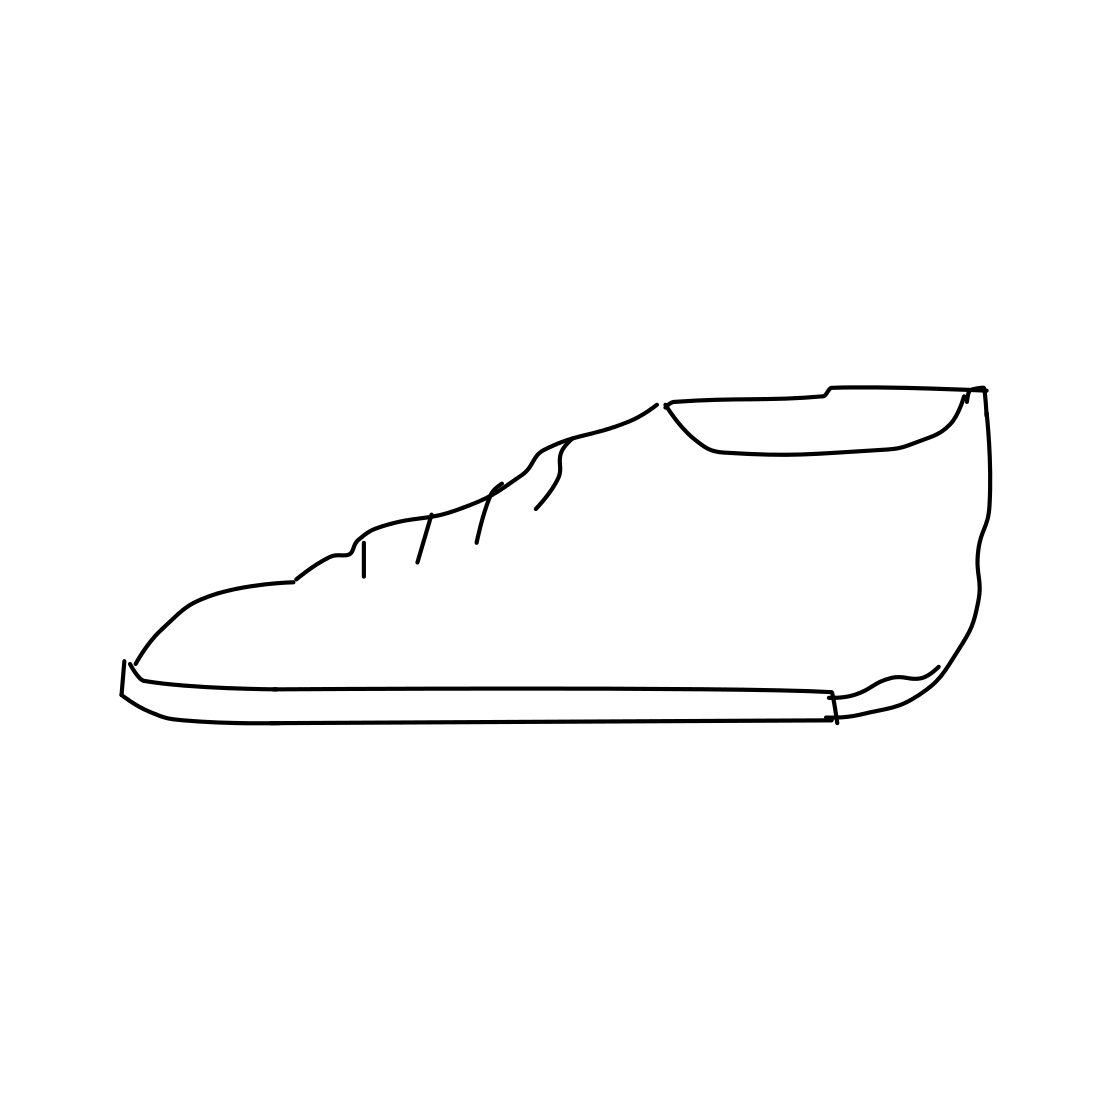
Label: shoe